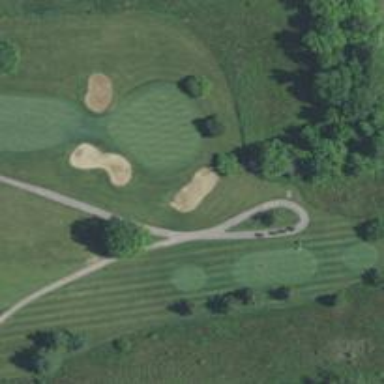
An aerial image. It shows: View of golf hole.